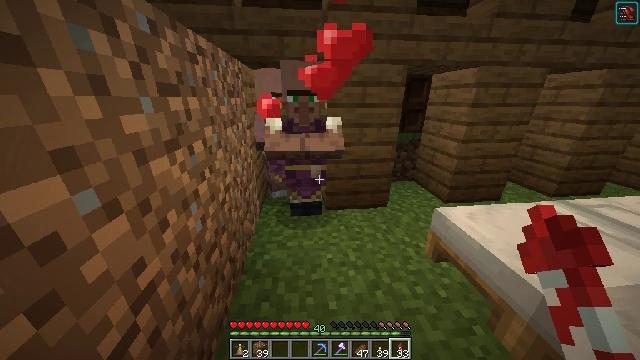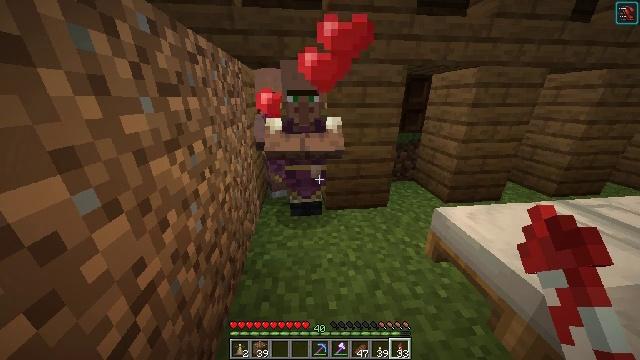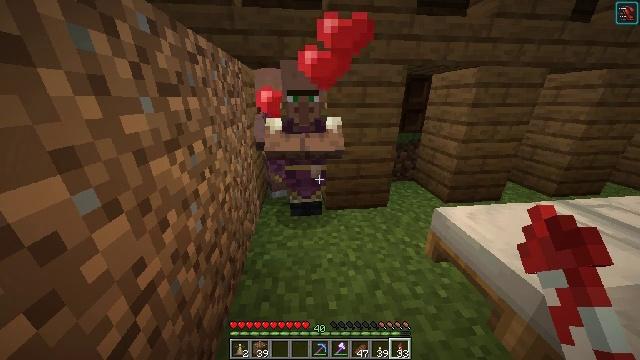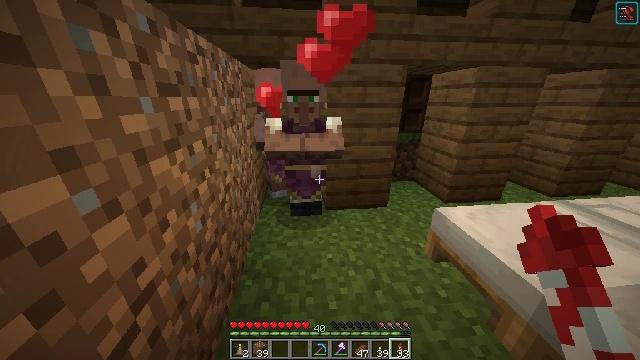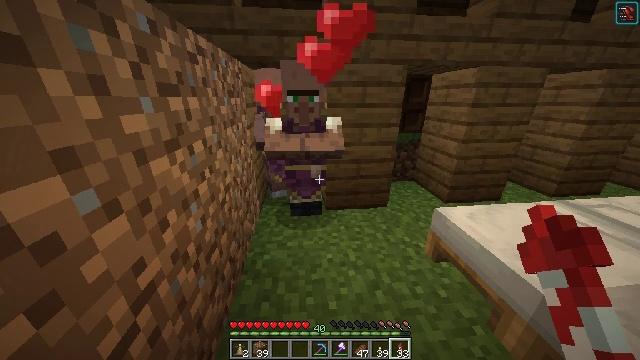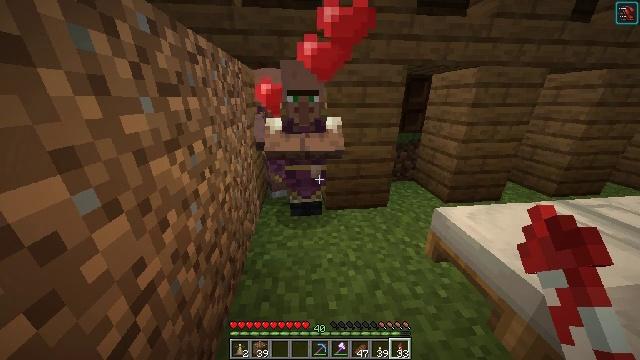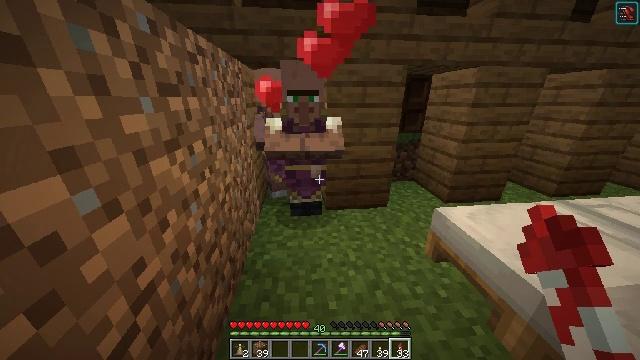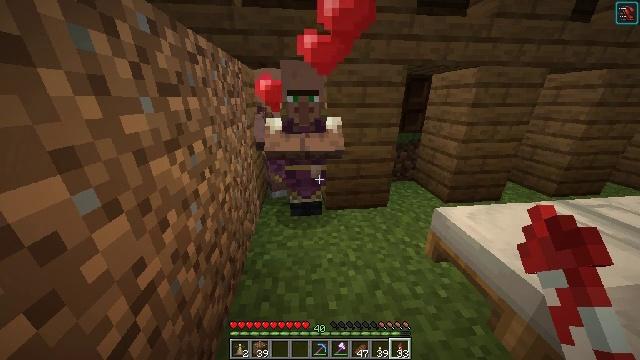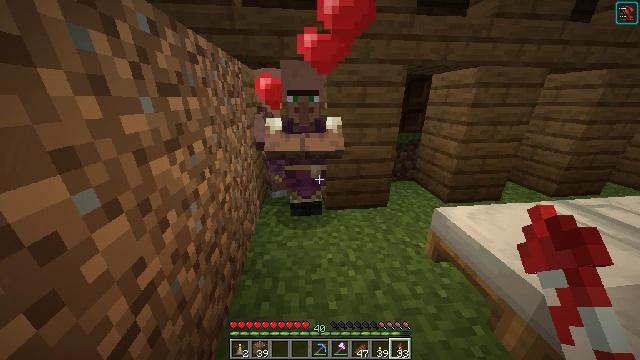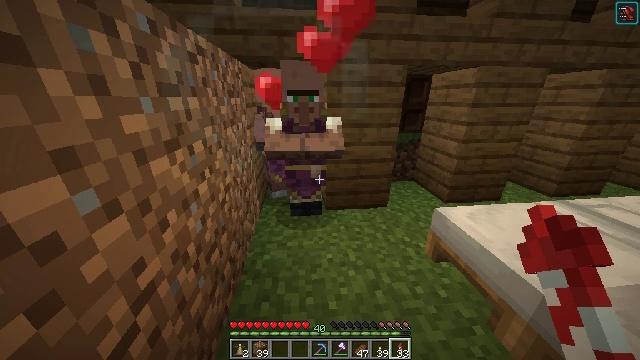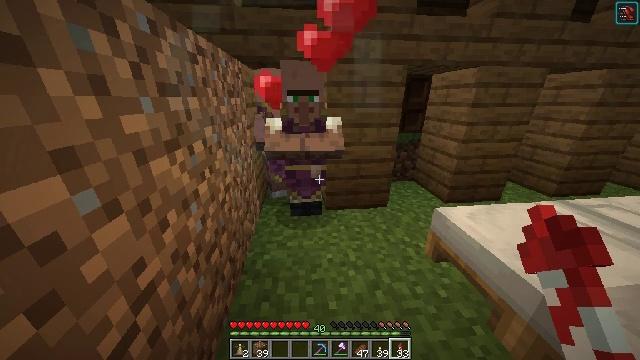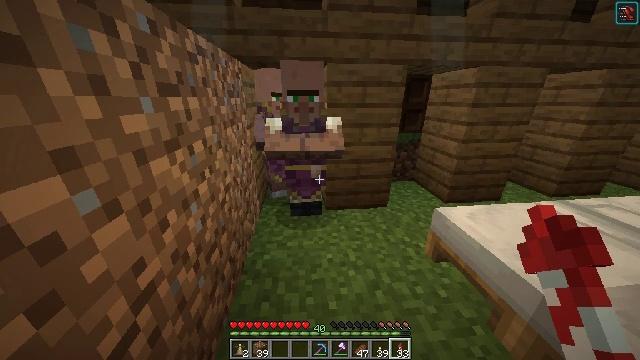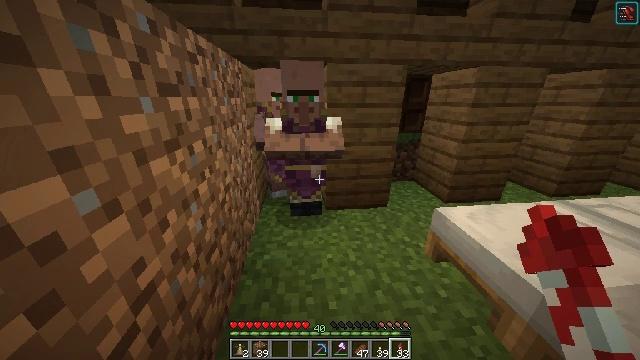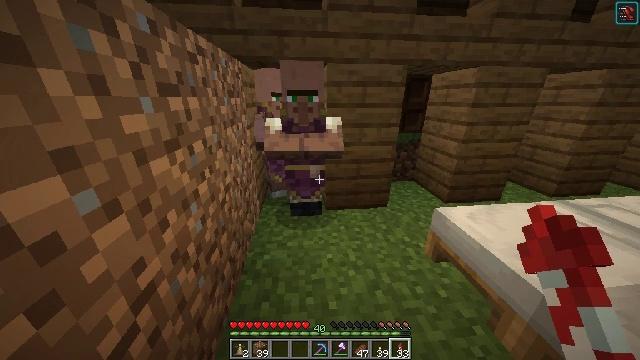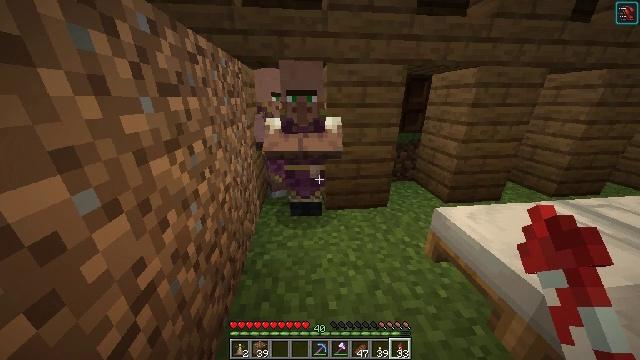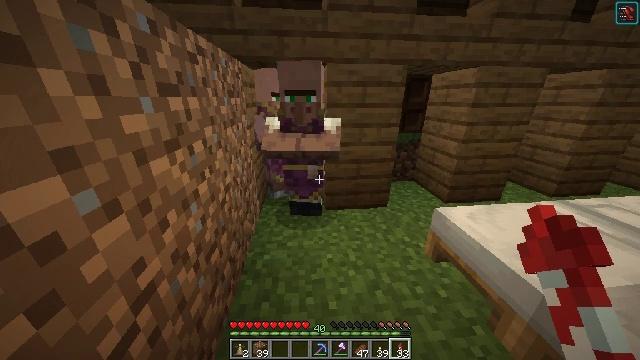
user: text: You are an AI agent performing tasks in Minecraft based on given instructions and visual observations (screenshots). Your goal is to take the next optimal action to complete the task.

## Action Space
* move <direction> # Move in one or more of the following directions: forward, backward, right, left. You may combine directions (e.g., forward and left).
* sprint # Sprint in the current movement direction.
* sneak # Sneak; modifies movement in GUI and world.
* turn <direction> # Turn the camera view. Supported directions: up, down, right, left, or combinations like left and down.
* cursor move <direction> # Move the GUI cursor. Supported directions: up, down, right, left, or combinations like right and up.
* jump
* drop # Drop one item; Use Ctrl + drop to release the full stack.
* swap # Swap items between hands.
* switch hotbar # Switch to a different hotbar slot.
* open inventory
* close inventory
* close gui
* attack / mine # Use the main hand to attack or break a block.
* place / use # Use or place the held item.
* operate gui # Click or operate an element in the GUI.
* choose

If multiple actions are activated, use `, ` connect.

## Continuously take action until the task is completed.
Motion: motion action
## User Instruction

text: Retrieve the brewing stand by breaking it.
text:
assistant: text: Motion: no_op
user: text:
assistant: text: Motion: no_op
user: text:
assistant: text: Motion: no_op
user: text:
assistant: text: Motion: no_op
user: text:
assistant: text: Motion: no_op
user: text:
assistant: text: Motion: no_op
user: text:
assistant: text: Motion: no_op
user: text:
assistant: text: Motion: no_op
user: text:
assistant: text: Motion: no_op
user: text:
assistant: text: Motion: no_op
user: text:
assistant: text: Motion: no_op
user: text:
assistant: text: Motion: no_op
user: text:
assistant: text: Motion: no_op
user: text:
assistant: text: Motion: no_op
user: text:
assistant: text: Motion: no_op
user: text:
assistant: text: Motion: no_op
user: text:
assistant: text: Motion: no_op
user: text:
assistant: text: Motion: no_op
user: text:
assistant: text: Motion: no_op
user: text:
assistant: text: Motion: no_op
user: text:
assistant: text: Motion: no_op
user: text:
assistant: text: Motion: no_op
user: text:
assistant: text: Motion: no_op
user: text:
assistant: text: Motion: no_op
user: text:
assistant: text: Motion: no_op
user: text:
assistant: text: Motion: no_op
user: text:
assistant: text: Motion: no_op
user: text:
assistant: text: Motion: no_op
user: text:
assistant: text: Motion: no_op
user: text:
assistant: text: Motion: no_op